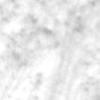
Label: no_change